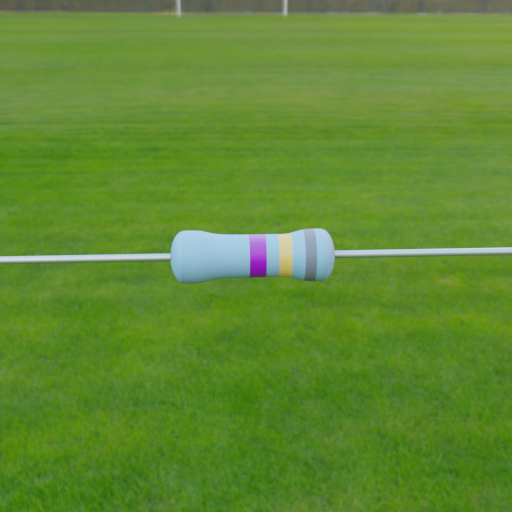
Resistor colour bands (in order): violet, gold, gray